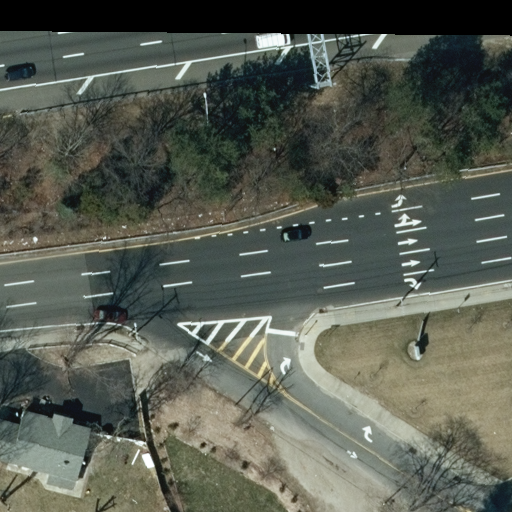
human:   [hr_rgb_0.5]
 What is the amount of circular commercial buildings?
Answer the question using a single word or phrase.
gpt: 0

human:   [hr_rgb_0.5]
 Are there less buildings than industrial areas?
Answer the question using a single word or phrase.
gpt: no

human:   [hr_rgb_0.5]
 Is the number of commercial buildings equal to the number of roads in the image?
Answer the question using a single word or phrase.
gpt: no

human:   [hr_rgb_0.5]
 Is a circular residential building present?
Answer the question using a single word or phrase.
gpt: no

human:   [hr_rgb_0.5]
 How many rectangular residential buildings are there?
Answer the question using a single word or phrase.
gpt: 0

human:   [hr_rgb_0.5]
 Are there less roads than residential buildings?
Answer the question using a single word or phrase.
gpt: no

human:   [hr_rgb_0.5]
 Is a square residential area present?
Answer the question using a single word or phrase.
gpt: no

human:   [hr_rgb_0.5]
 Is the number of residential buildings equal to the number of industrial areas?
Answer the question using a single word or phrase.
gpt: yes

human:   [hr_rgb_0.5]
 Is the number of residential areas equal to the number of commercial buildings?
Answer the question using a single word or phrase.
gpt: no

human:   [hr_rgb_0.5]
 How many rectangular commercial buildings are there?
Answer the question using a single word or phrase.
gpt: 0

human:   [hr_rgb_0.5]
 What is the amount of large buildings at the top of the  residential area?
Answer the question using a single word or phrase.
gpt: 0

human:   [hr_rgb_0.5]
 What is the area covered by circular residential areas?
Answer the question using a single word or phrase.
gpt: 0m2

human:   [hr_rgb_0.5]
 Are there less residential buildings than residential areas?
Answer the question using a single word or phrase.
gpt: no

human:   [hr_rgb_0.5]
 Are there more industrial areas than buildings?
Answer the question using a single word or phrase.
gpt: no

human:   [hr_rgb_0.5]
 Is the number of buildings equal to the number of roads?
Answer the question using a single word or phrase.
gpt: no

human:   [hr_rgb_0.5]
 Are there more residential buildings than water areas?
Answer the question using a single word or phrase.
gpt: yes

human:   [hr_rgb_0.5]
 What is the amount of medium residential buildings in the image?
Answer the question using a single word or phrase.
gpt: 1

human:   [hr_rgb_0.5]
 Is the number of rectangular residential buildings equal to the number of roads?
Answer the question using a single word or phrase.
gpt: no

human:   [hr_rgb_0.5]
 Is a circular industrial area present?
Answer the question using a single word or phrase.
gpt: no

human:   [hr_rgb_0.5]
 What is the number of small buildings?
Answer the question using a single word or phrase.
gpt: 0

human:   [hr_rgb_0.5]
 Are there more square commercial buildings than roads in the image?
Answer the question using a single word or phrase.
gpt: no

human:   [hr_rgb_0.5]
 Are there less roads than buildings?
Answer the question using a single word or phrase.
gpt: no

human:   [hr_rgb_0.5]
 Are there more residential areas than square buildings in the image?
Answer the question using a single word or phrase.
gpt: yes

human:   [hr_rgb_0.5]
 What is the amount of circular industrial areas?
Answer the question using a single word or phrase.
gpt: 0

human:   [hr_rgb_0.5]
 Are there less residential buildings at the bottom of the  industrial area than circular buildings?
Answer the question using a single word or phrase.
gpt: no

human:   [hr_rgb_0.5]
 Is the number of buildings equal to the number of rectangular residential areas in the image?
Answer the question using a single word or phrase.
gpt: yes

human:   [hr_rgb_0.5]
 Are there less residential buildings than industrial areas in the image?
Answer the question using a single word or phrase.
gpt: no

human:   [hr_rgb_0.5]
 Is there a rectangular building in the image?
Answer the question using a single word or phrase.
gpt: no

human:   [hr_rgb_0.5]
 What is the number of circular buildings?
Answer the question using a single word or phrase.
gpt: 0

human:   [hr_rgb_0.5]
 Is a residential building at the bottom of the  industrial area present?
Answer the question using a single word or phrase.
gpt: no

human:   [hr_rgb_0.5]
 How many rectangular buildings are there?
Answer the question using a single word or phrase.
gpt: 0

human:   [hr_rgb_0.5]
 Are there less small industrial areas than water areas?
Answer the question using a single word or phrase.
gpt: no

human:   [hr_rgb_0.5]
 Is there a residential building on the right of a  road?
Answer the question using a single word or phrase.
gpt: no

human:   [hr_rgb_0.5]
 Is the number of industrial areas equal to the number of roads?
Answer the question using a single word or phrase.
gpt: no

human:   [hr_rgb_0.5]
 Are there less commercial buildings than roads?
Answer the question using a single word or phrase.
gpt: yes

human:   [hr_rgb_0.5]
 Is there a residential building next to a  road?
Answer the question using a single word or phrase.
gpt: yes